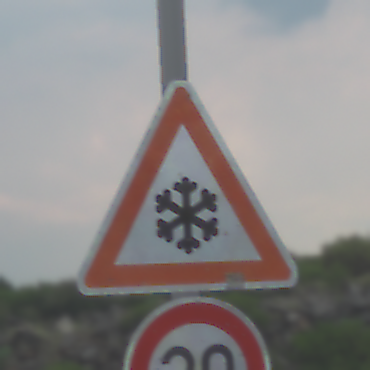
Verkehrszeichen: SchneeOderEisglaette
Zusatzzeichen unten: Geschwindigkeit30
Umgebung: Outdoor, Nature
Tageszeit: MorningAfternoon
Wetter: PartlyCloudy
Licht: Natural
Jahreszeit: NotSpecified
Kontrast: LowContrast